This plot shows a bearing's acceleration signal over time (raw waveform). Determine the bearing's health state. Answer with exactly one of: normal, inner_race, outer_race, ball.
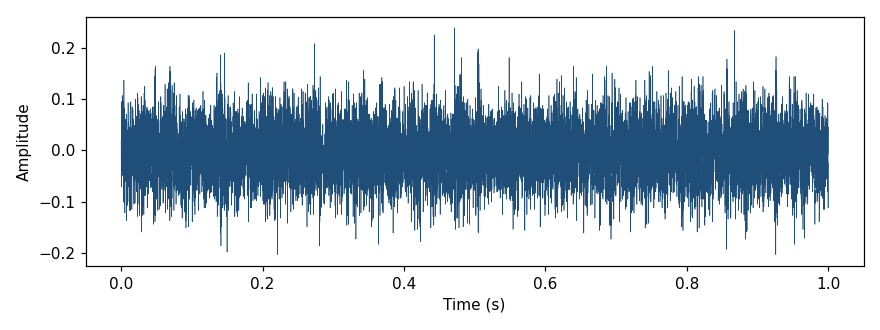
Answer: normal